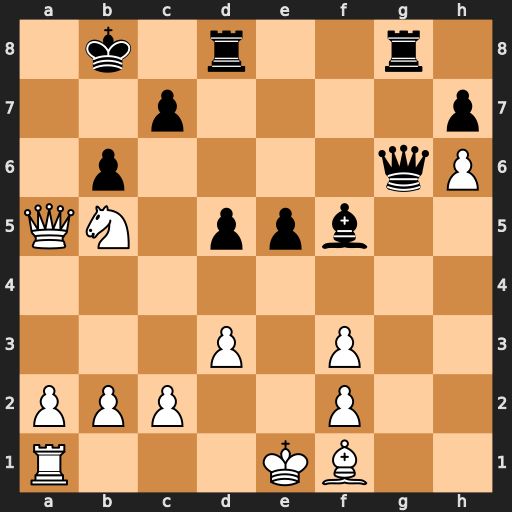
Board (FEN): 1k1r2r1/2p4p/1p4qP/QN1ppb2/8/3P1P2/PPP2P2/R3KB2
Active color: w
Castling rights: Q
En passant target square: -
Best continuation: Qa7+ Kc8 Qxc7#